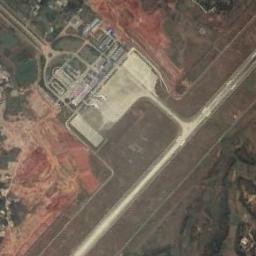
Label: airport